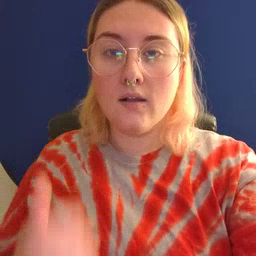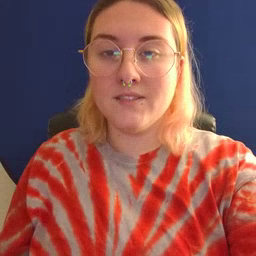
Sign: cry